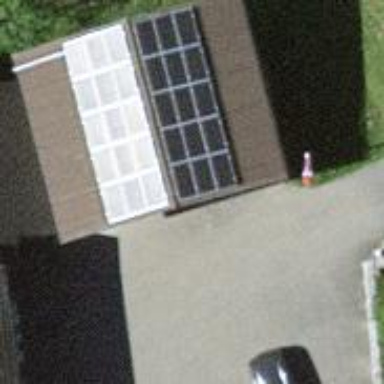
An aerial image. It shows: Solar power generator using photovoltaic panels.